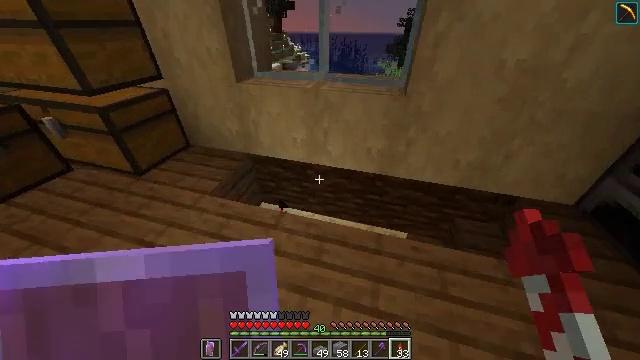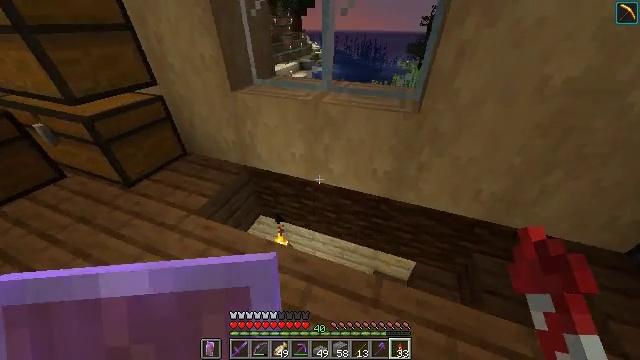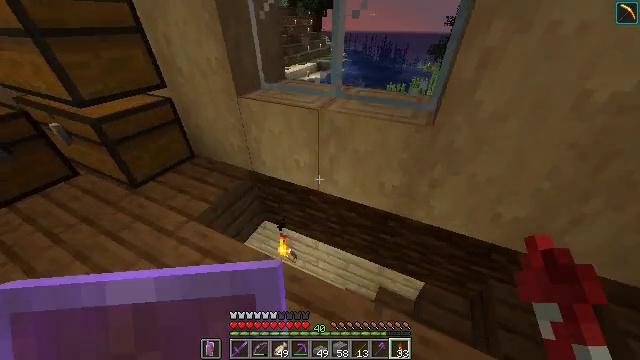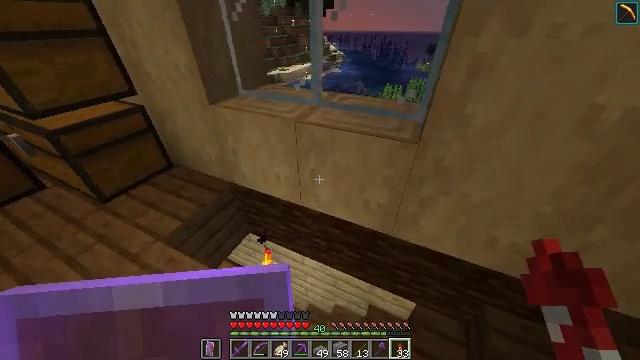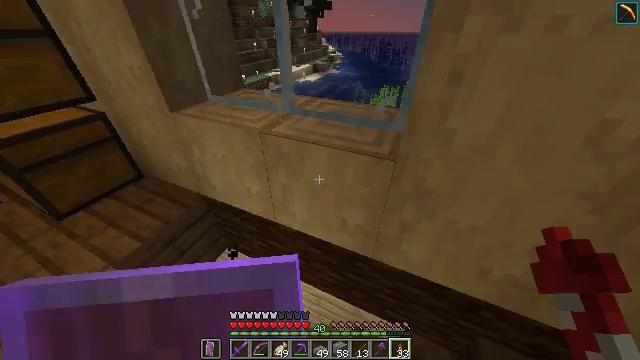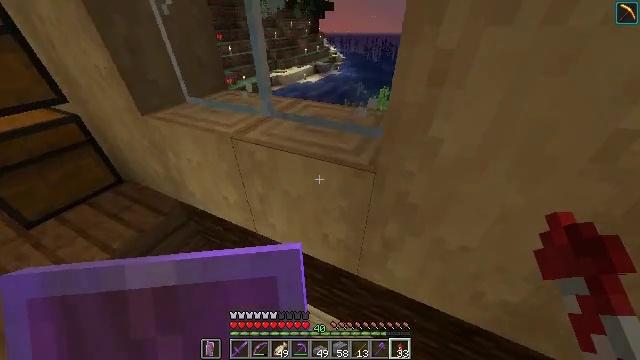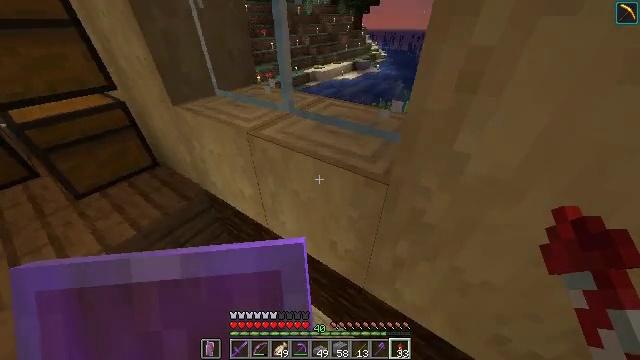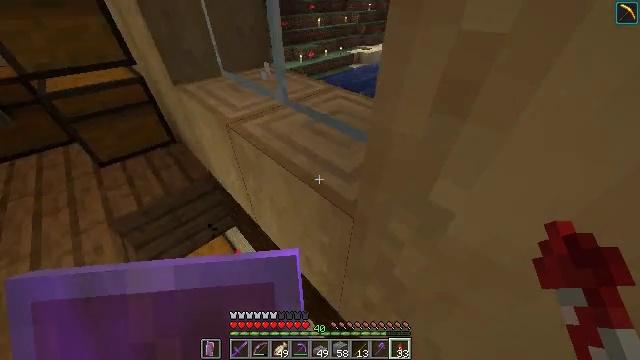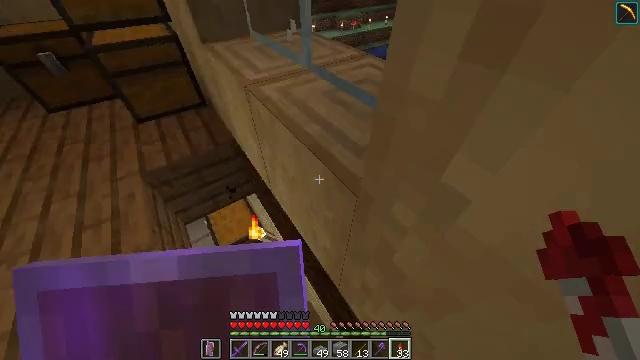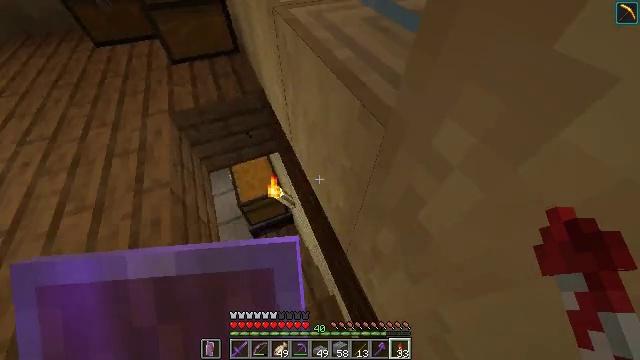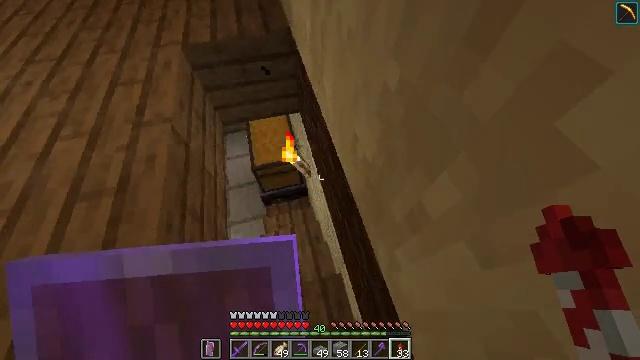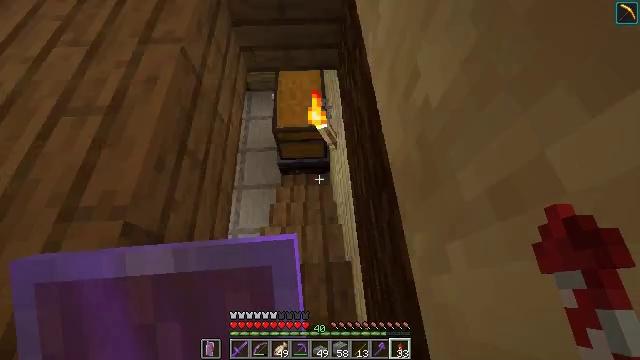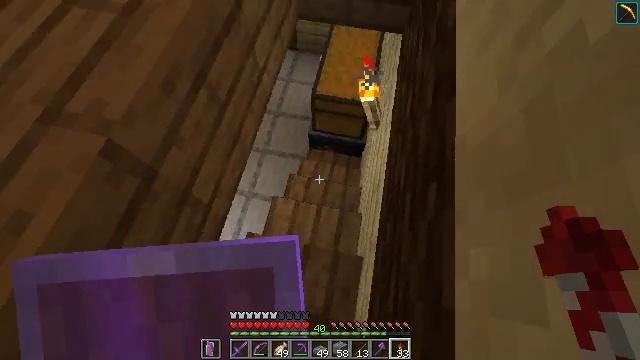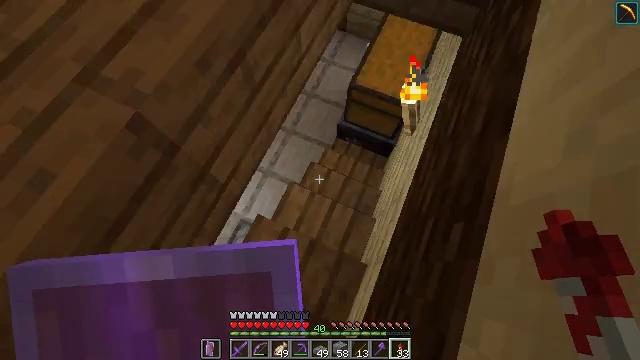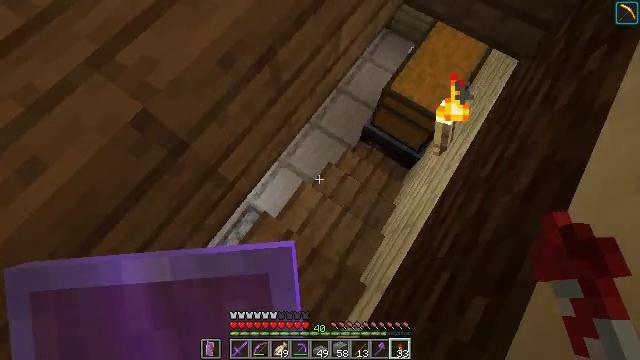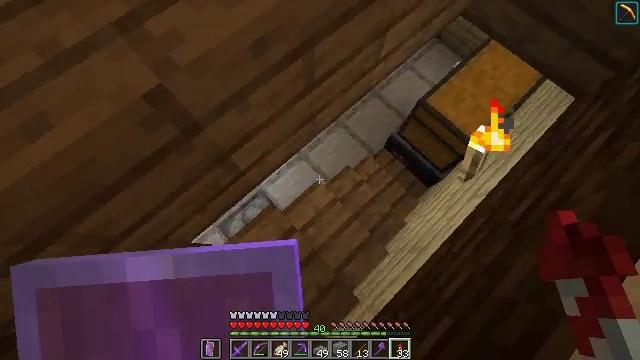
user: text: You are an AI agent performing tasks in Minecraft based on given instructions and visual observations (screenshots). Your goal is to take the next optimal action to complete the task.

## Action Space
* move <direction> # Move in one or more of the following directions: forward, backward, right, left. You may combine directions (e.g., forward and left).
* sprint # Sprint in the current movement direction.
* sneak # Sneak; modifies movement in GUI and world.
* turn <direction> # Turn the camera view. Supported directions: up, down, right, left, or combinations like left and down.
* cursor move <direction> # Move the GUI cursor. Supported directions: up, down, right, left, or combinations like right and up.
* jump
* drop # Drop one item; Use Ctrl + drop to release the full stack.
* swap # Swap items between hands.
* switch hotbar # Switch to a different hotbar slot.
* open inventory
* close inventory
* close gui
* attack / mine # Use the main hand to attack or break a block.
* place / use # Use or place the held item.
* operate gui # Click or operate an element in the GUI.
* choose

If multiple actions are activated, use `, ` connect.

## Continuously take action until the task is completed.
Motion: motion action
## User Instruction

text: Prepare to craft a stonecutter.
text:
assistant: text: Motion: move forward and move right, sprint, turn left
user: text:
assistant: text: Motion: move forward and move right, sprint, turn left
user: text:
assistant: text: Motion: move forward and move right, sprint
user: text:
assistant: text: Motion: move forward and move right, sprint
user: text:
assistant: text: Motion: move forward and move right, sprint
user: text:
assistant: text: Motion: move forward and move right, sprint, turn left
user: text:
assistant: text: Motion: move forward and move right, sprint, turn left and down
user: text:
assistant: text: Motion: move forward and move right, sprint, turn left and down
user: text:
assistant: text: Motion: move forward, sprint, turn left and down
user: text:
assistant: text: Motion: move forward, turn left and down
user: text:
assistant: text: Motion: turn left and down
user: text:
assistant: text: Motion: turn left and down
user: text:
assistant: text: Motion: move forward, turn left and down
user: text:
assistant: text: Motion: move forward, turn left and down
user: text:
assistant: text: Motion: move forward, turn left and down
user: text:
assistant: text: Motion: move forward, turn left
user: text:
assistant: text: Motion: move forward and move right, turn left
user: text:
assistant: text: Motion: move forward and move right, turn left
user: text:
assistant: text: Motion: move forward and move right, turn left
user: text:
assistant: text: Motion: move forward and move right, turn left
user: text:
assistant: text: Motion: move forward and move right, turn left
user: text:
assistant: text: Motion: move forward and move right, turn left and up
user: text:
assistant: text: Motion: move forward and move right, turn left and up
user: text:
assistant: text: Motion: move forward and move right, turn left and up
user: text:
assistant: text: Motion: move forward and move right, turn left and up
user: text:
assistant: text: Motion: move forward and move right, turn left and up
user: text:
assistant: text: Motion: move forward and move right, turn left and up
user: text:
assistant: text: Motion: move forward and move right, turn left and up
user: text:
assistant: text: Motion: move forward and move right
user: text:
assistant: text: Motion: move forward and move right, sprint, turn left and up